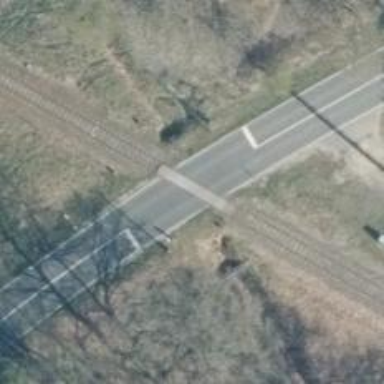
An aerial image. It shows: Railway level crossing.